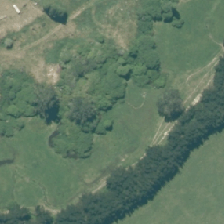
Land cover: deciduous_hardwood